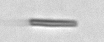
Label: fiber